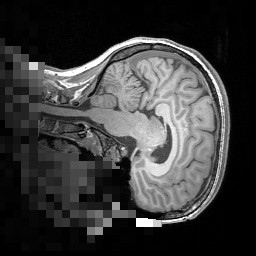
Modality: T1w
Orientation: sagittal
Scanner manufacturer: siemens
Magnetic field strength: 3 T
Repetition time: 1.5 s
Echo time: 0.00291 s